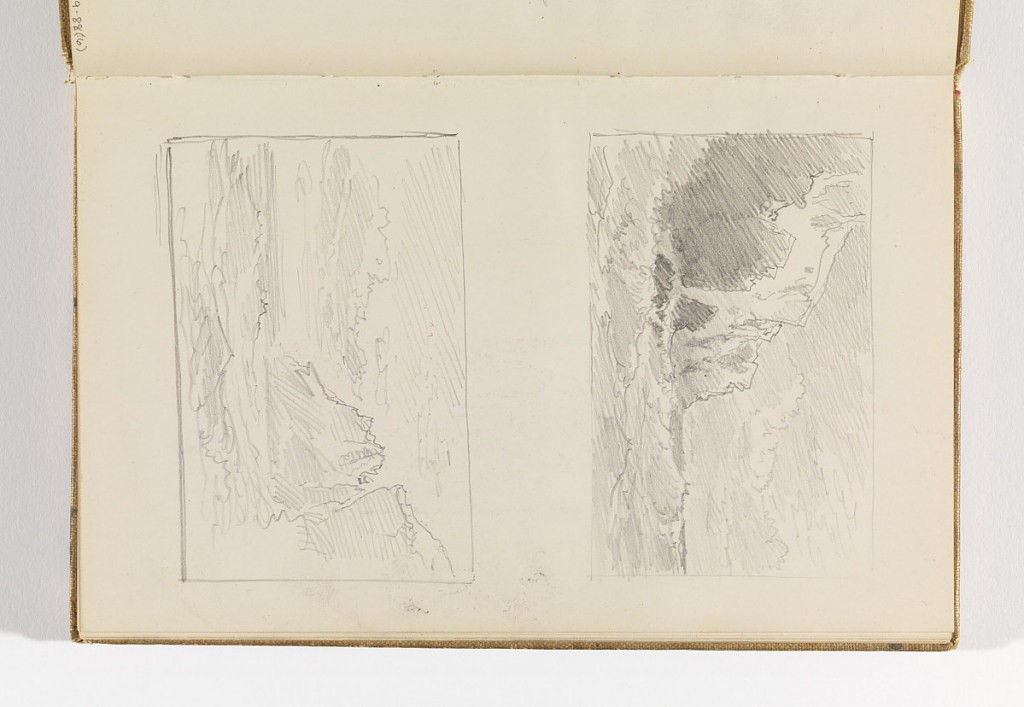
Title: Two Small Studies of Sea and Cliffs in Cornwall
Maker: William Trost Richards, American, 1833–1905
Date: after 1878
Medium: Graphite on cream wove paper
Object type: Sketchbook folio
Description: Above: choppy sea with two layers of cliffs on left; Below: lightly sketched, choppy sea with two levels of cliffs on right.